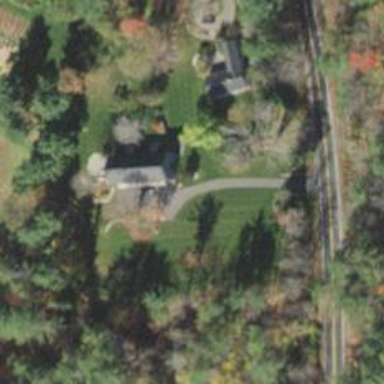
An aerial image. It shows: Driveway leading to service road.